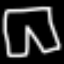
Label: pants